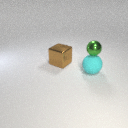
large brown metal cube behind large cyan rubber sphere